Question: i have a simple test code:
'''
#include <string>
#include <iostream>
#include <fstream>
int main() {
std::ofstream strm = std::ofstream("test.txt");
strm << "TEST123";
strm.close();
return 0;
}
'''
if i compile this on windows it works perfectly. however when i compile it on debian with the following command:
g++-4.7 -std=c++0x -lpthread TestStream.cpp -ldl -o TestStream
than it gives the following output:

i have googled this error to no avail. does anybody know how to fix this? i use a lot of ofstreams in my projects and would like to compile it on linux also.
EDIT: so i have it compiling now thanks to WinterMute however now it prints empty files. how do i fix this?
EDIT2: dunno why but second time compiling it worked. thx!
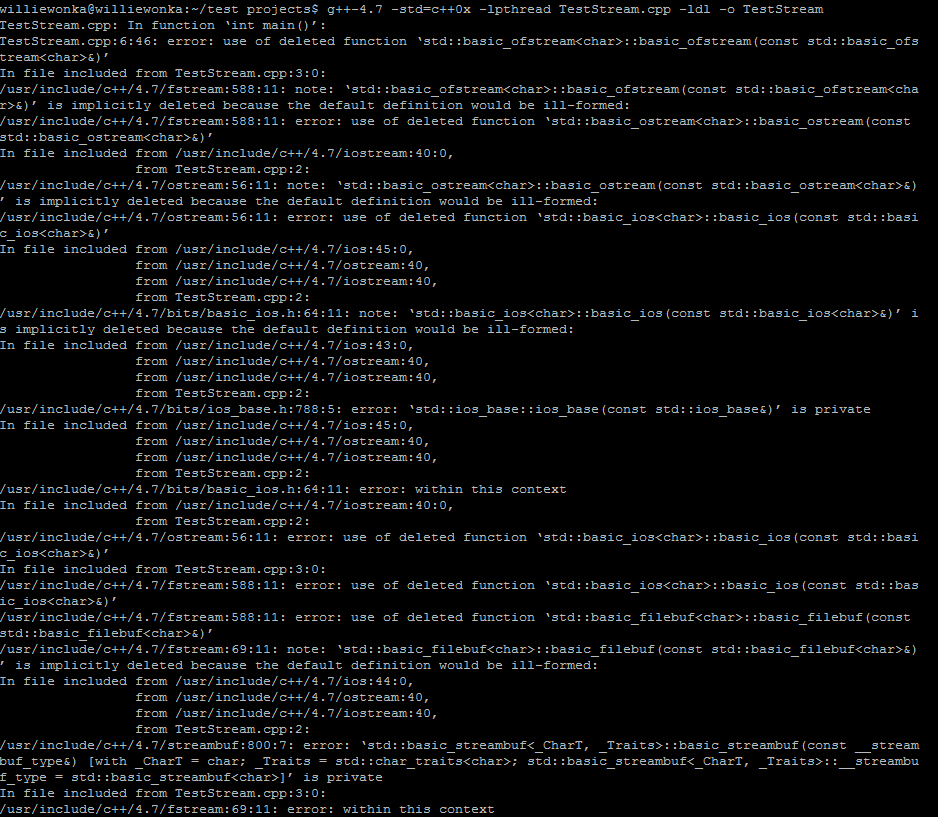
Answer: Use
'''
std::ofstream strm("test.txt");
'''
This:
'''
std::ofstream strm = std::ofstream("test.txt");
'''
requires a copy constructor that 'std::ofstream' doesn't have or a move constructor that is available only since C++11. GCC 4.7 does not have full support for C++11 yet, and apparently this is one of the missing features.
In the comments, T.C. mentions that moveable streams won't come to gcc until version 5, which is planned to be released this year. This took me by surprise because gcc claimed full C++11 support with version 4.8.1 -- which is true for the compiler, but not for libstdc++. Reality bites.
So it is perhaps worth mentioning that <URL> compile the original code if it is used instead of libstdc++.